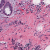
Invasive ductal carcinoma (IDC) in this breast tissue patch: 1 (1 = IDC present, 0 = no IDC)